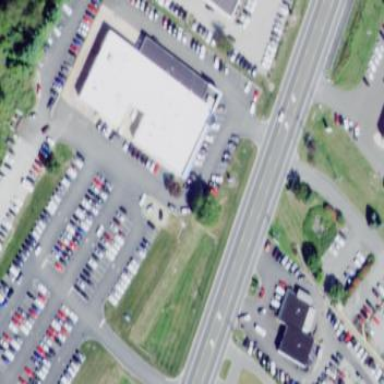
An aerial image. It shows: Car shop building.